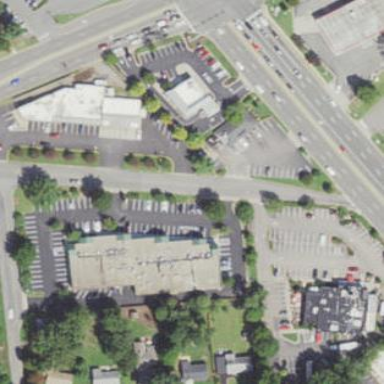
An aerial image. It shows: Commercial area.